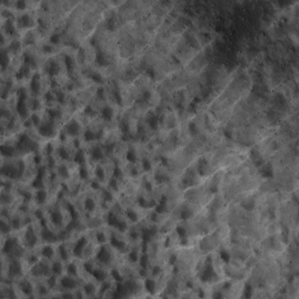
Label: non_frost